Field crop: tomato
Growth stage: 1
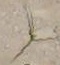
Species: cyperus